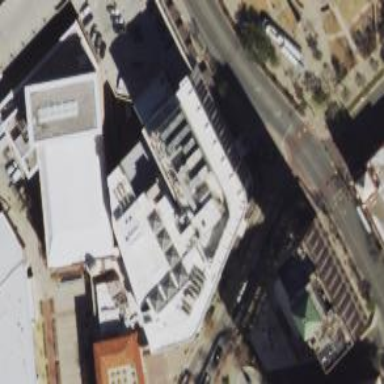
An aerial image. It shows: Theater building.